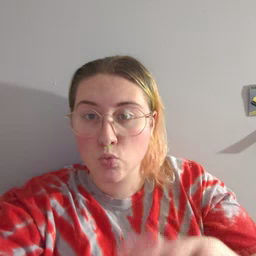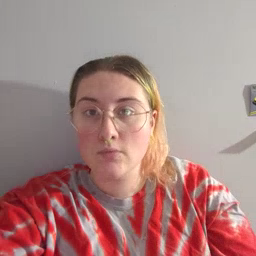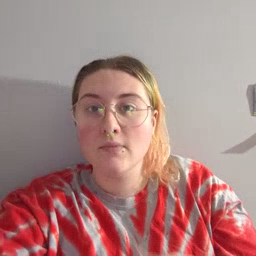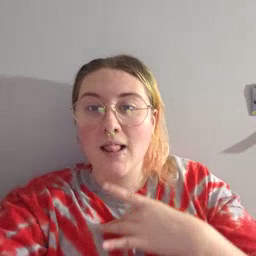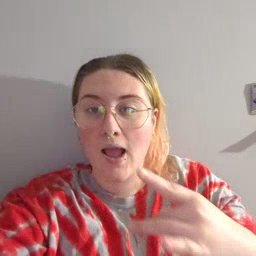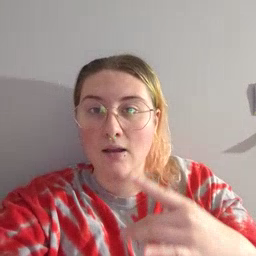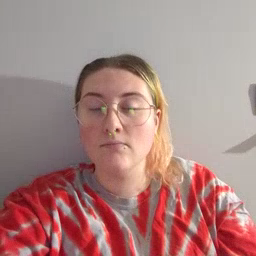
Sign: like